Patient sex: M
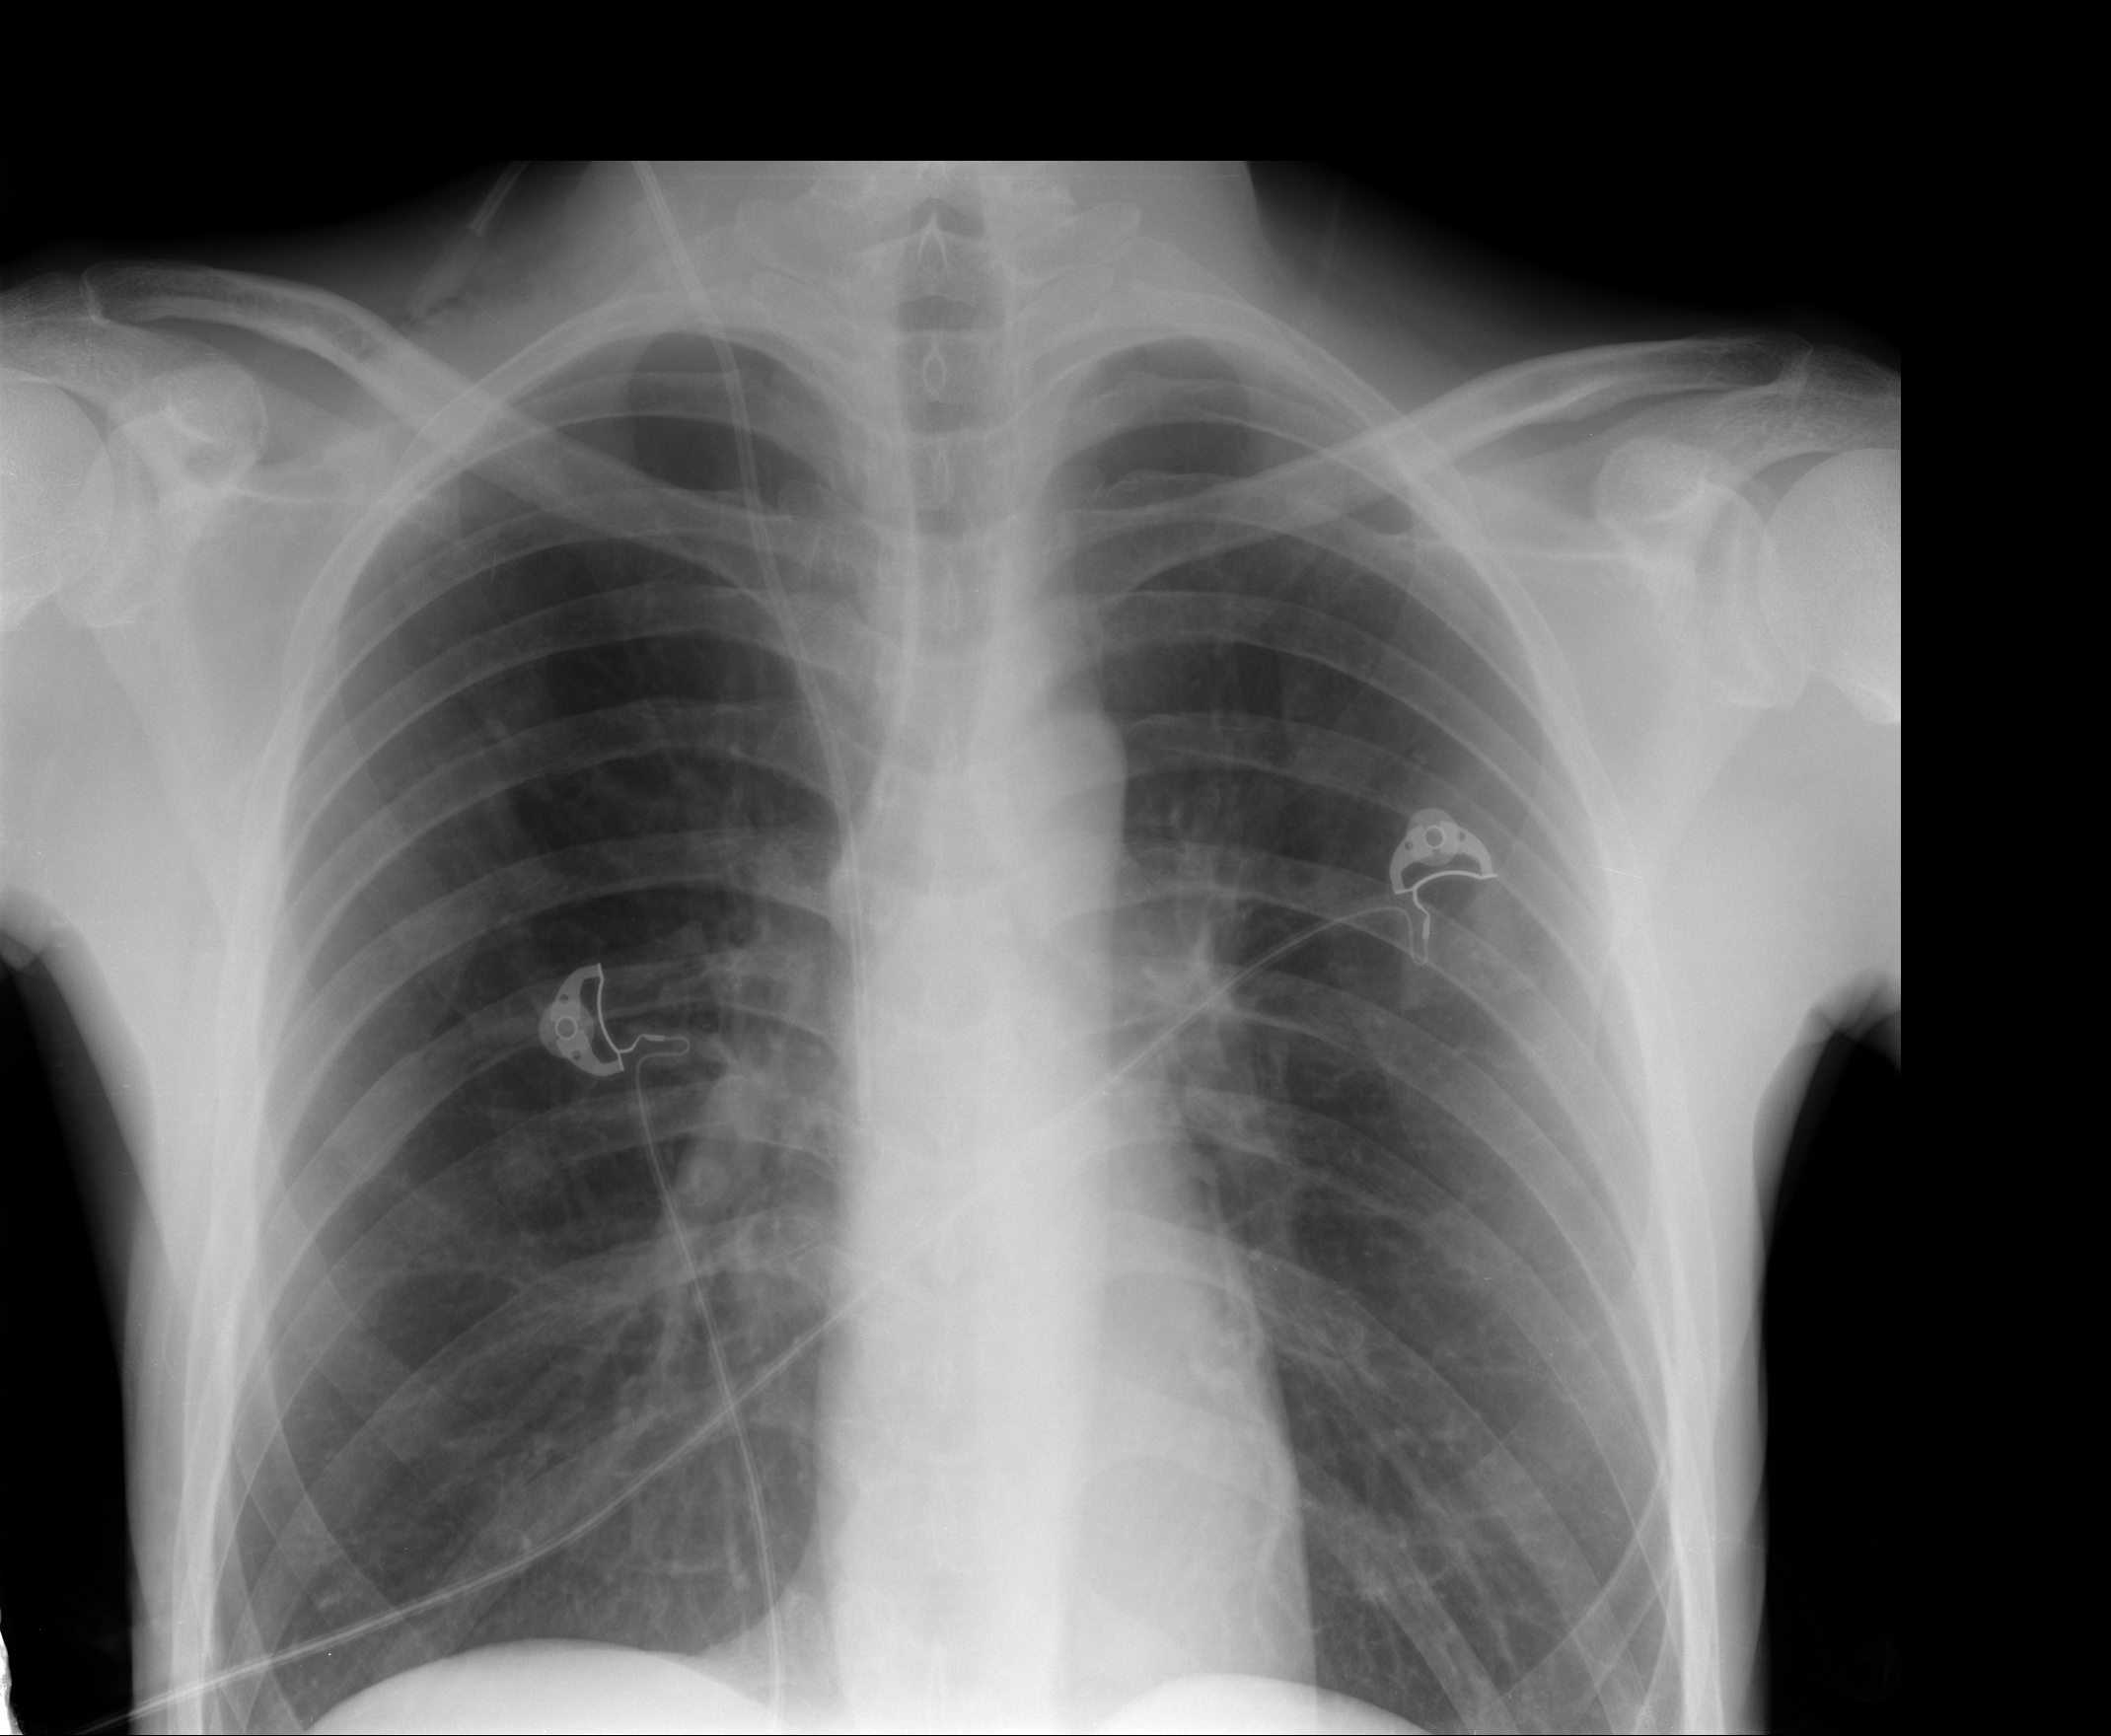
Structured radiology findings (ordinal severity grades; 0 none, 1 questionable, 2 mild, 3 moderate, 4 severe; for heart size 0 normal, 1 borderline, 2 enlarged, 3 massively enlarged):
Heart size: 0
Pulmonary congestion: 0
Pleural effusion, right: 0
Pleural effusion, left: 0
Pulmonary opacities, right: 0
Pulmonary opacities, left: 0
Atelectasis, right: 1
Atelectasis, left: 0